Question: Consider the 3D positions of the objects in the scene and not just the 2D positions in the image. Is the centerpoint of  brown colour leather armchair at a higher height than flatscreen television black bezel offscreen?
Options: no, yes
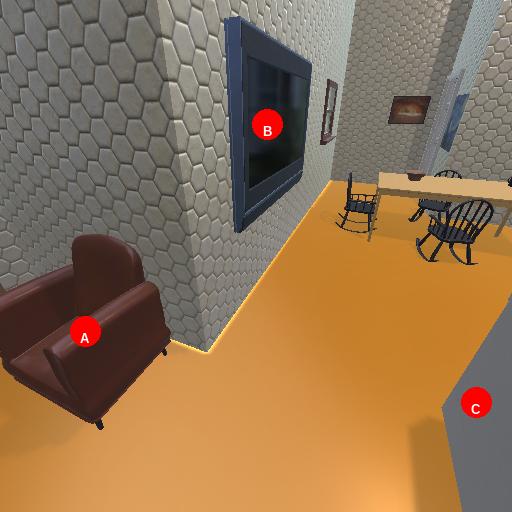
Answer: no